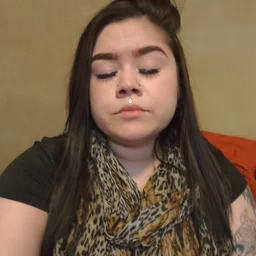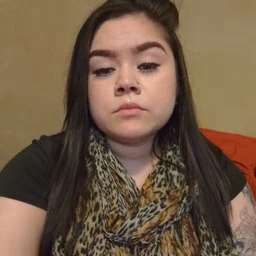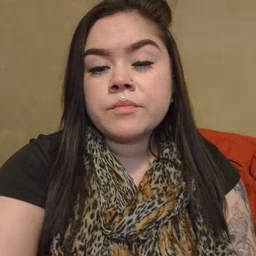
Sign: that